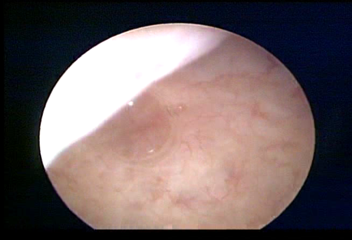
Modality: WLC
Class: Foreign bodies
Subclass: AirBubble
Bladder cancer association: No
Annotated structures: Air bubble